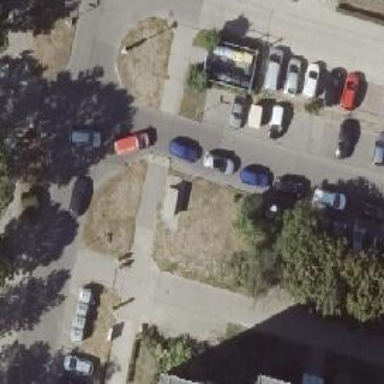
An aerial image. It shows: Residential road with concrete surface.